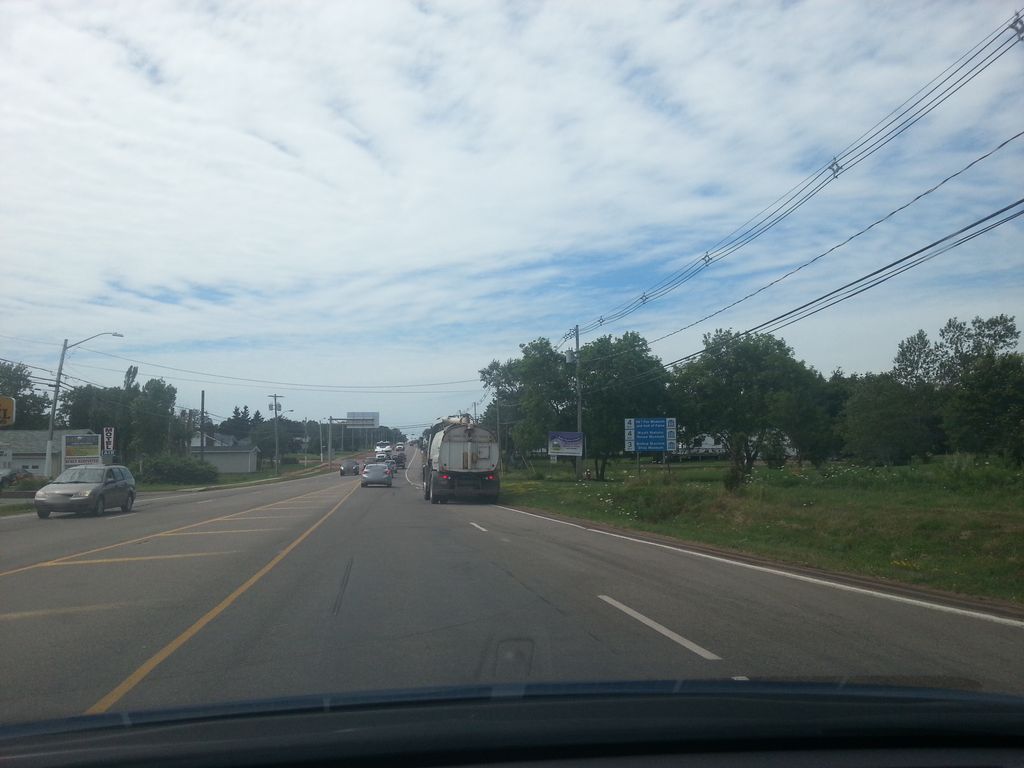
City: charlottetown